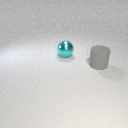
large cyan metal sphere to the left of large gray rubber cylinder